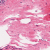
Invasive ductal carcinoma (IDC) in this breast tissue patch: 0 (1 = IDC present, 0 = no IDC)